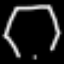
Label: octagon